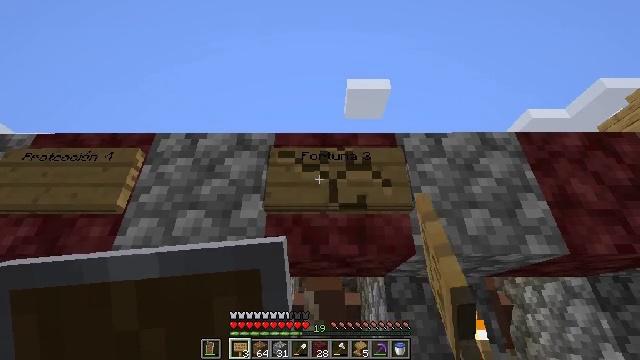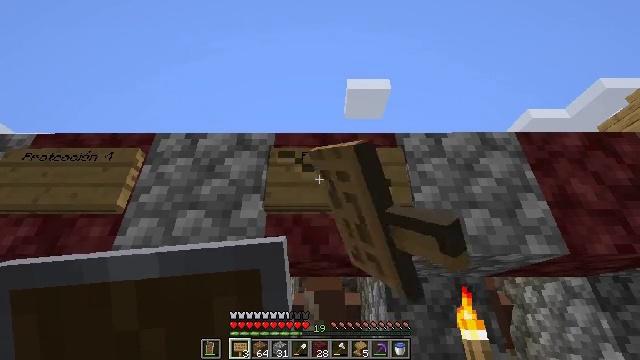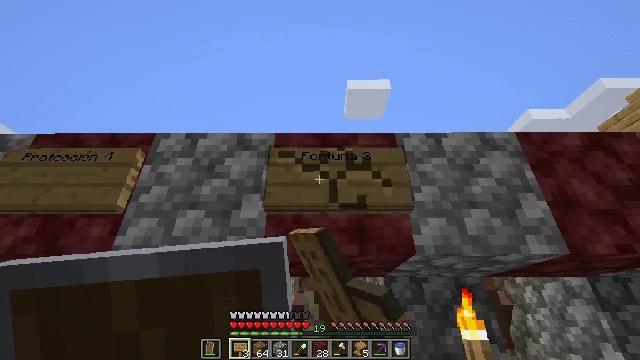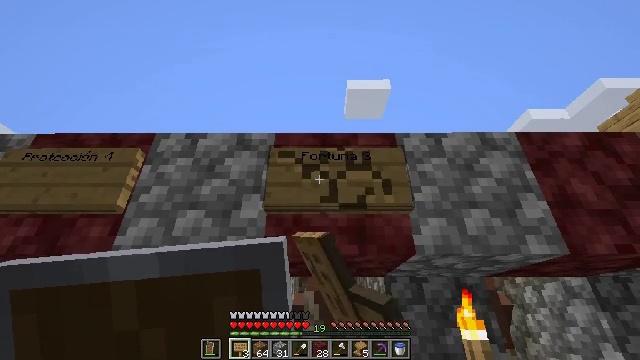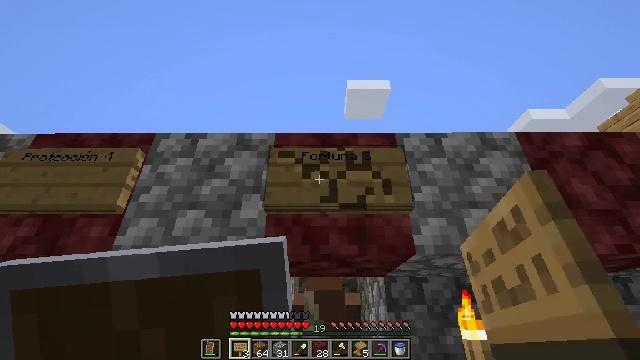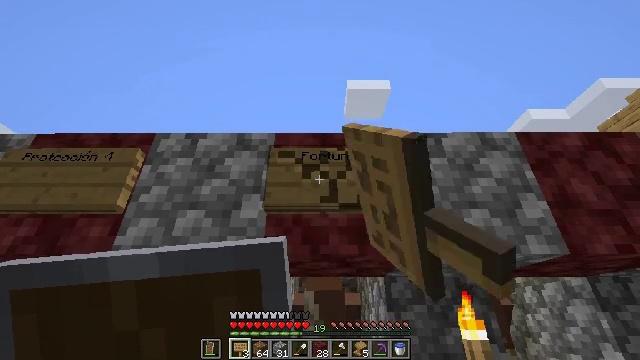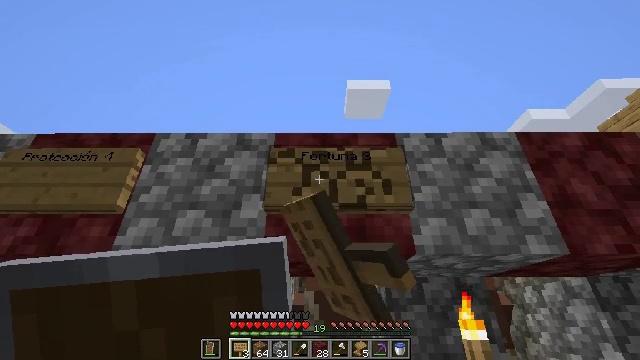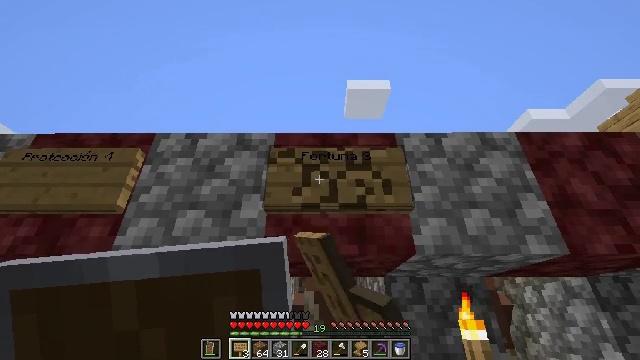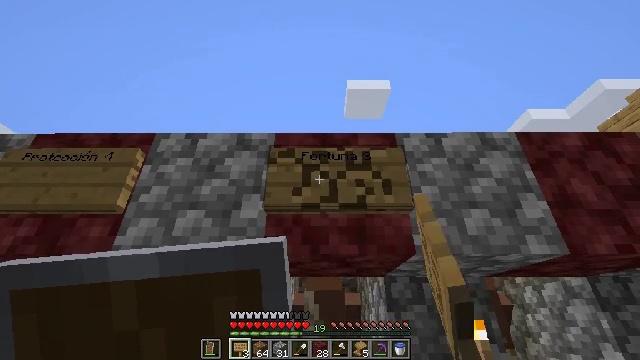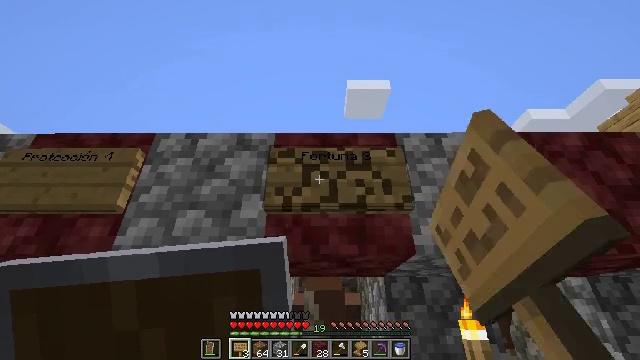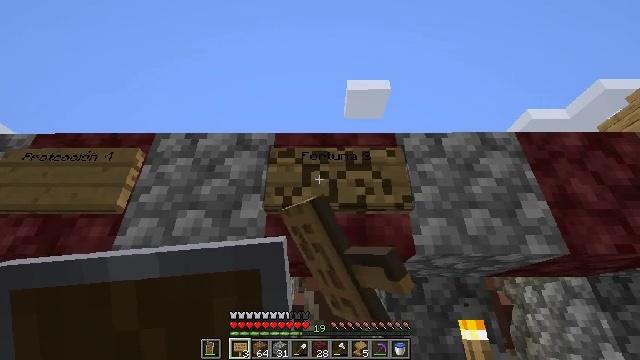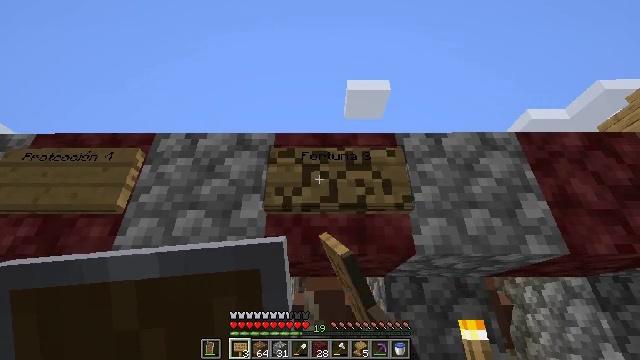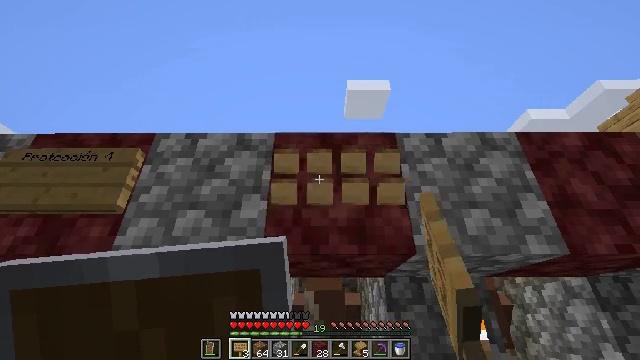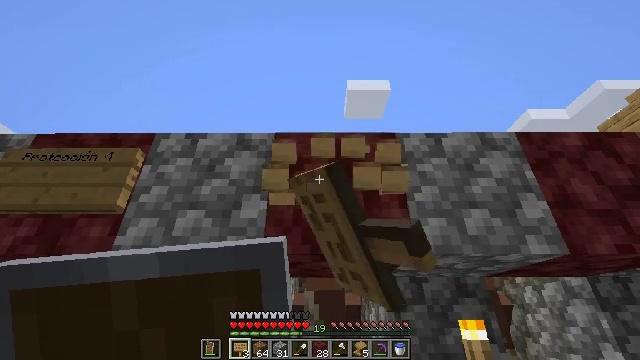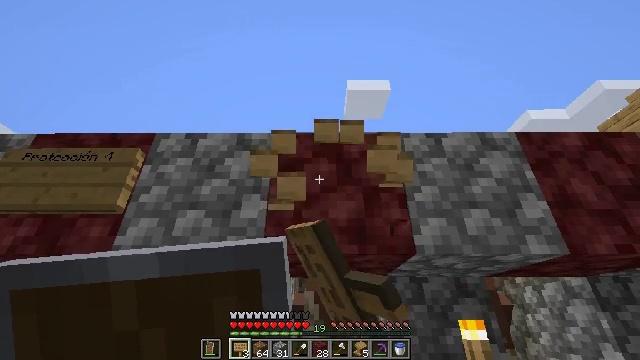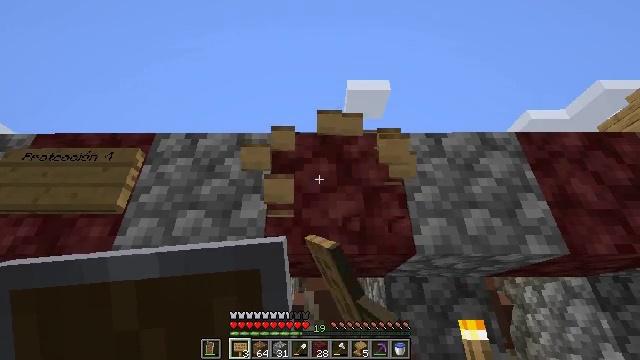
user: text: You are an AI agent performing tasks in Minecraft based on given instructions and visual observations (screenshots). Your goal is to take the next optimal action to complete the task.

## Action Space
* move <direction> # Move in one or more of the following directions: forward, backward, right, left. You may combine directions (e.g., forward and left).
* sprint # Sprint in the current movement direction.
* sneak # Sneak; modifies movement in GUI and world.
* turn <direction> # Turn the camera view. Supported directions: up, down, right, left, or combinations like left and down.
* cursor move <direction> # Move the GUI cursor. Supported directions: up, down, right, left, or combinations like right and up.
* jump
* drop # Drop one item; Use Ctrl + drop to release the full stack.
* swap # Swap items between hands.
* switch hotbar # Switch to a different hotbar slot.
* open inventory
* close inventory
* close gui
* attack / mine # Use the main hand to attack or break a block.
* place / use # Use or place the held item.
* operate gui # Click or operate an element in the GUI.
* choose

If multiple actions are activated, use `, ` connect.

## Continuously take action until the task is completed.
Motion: motion action
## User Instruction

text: Attack the oak wall sign to remove it.
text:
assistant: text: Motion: attack / mine
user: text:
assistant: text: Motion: attack / mine
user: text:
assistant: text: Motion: attack / mine
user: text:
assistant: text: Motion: attack / mine
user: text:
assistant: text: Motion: attack / mine
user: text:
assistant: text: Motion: attack / mine
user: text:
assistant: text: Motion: attack / mine
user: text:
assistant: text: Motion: attack / mine
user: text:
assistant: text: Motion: attack / mine
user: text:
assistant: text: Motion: attack / mine
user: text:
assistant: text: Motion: attack / mine
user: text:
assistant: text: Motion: attack / mine
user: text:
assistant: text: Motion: attack / mine
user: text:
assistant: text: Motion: attack / mine
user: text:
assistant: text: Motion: attack / mine
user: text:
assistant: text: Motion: attack / mine
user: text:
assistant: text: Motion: no_op